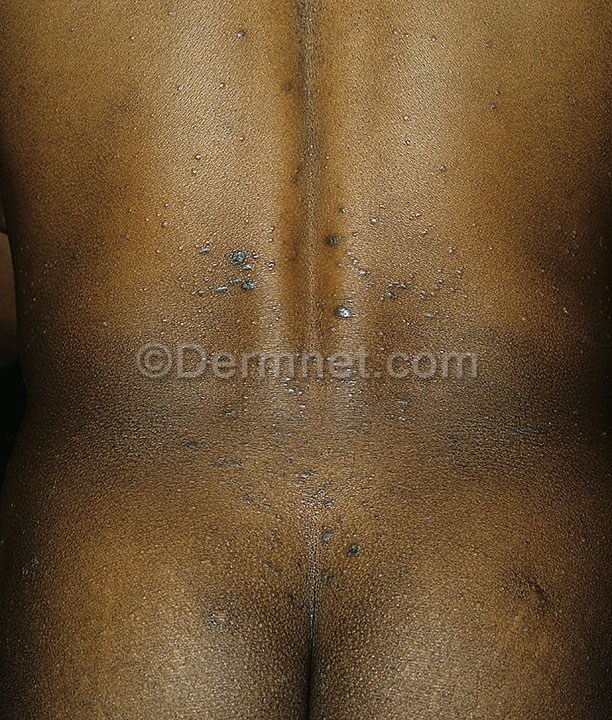
Disease: Psoriasis pictures Lichen Planus and related diseases